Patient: sex M, age 49
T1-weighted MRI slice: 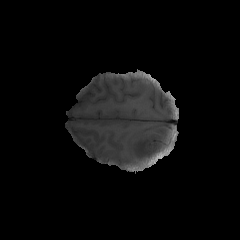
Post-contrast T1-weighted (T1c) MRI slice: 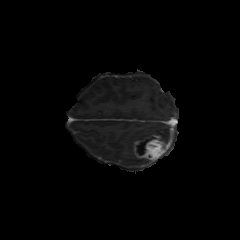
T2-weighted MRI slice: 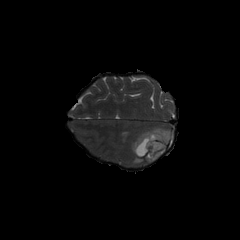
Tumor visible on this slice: yes
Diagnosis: Astrocytoma, IDH-mutant
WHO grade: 4